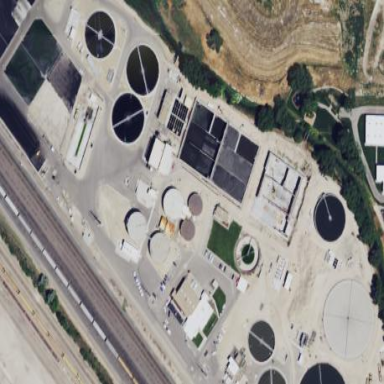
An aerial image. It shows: Wastewater plant.